Question: I am very thankful for this very nice site.
Here I am extending my <URL> post with one more situation.
I am creating a listview as ListView listView = new ListView(context); in my activity and I code MyCustomAdapter that extends BaseAdaptor.setting this custom adapter to my listView.setAdapter(myCustomAdpObj) object that I created as above.In getView(..) method of MyCustomAdapter class I am using my custom Layout class as MyCustomView extends LinearLayout and MyCustomView contain GUI components like TextView ImageView etc.It means I have three different classes as MyActivity,MyCustomAdapter and MyCustomView.Now in MyActivity I want to access specific element like ImageView and want to change its background or src image.any help?
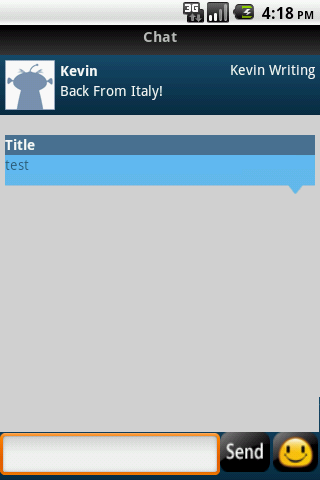
Answer: @Dan S thanks for your answer but with handler its working fine.There is need to put the hanlder to update GUI when we are calling Adapter.notifyDataSetChanged();.It mean if notifyDataSetChanged ListView not updating then put handler post method inside this method call this notifyDataSetChanged